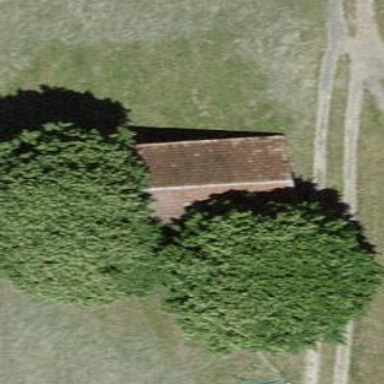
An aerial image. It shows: Rural barn.